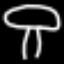
Label: mushroom